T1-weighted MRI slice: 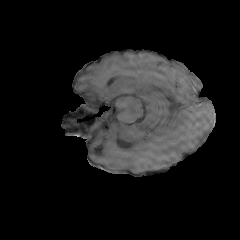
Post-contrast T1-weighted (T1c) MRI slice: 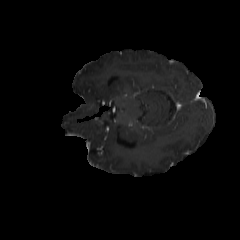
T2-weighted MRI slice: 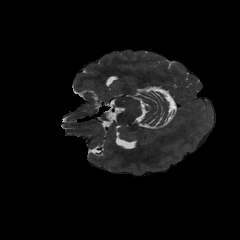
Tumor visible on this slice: no